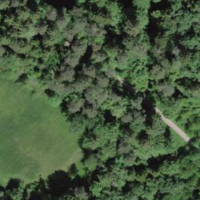
EUNIS habitat code: 43
Species observed at this site:
Cephalanthera rubra